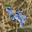
Label: 4